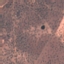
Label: PermanentCrop